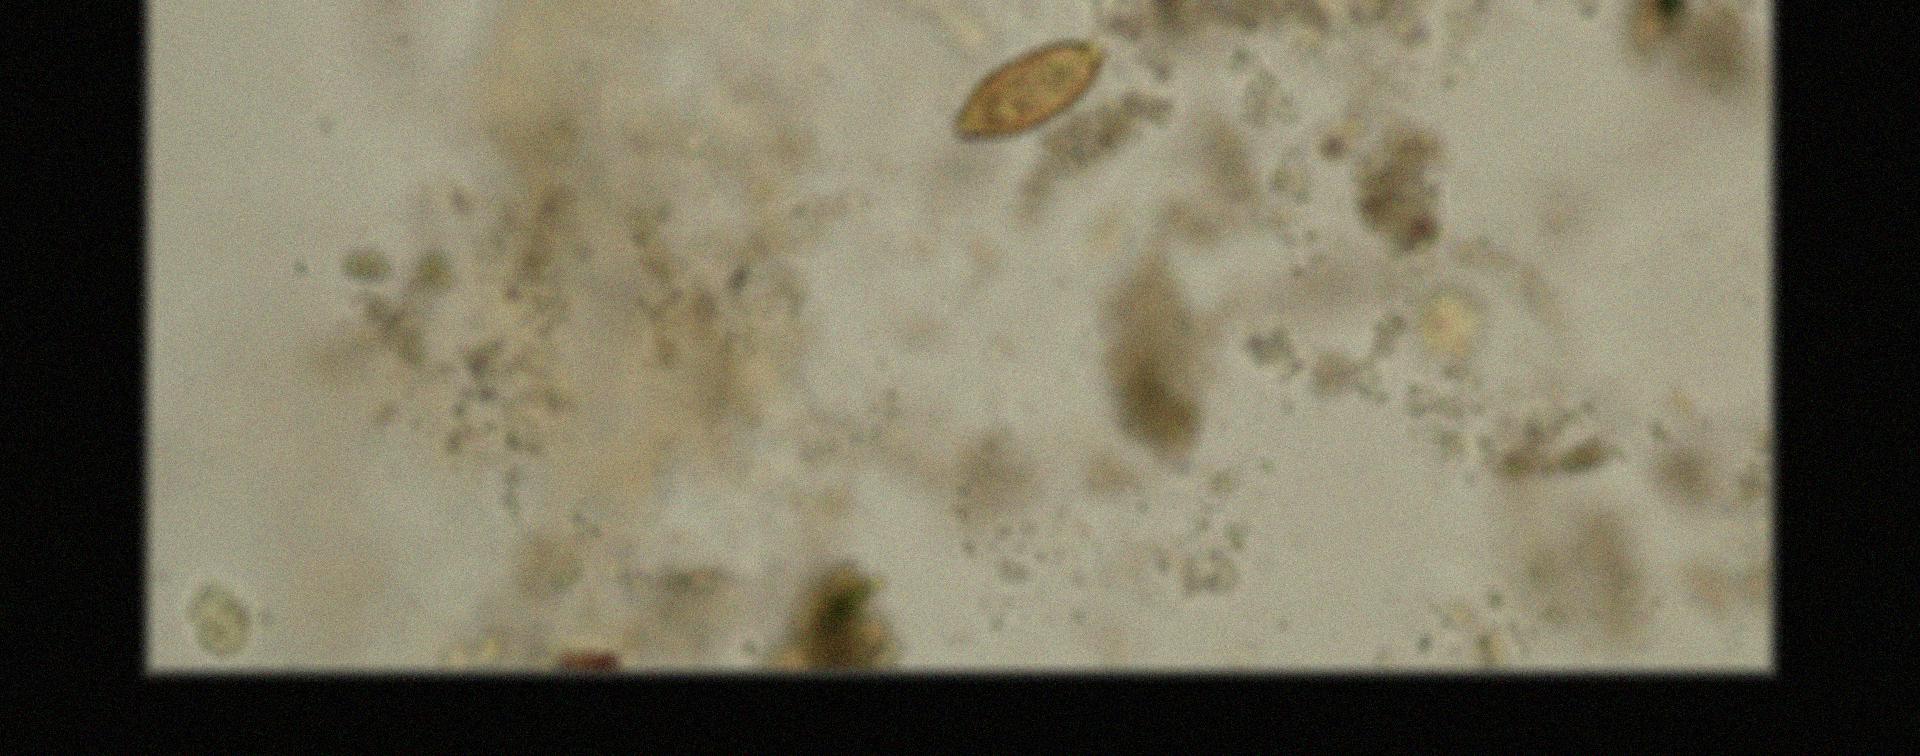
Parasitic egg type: Trichuris trichiura